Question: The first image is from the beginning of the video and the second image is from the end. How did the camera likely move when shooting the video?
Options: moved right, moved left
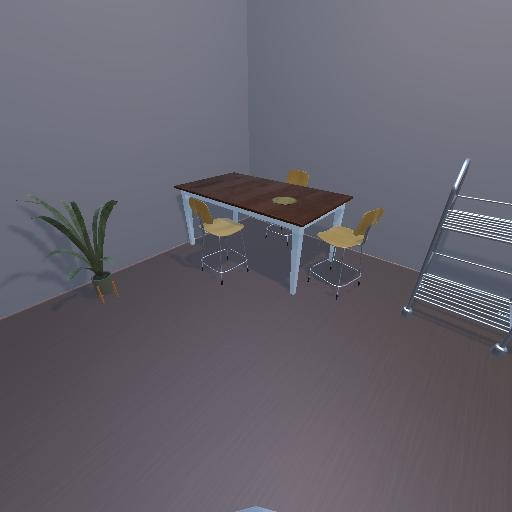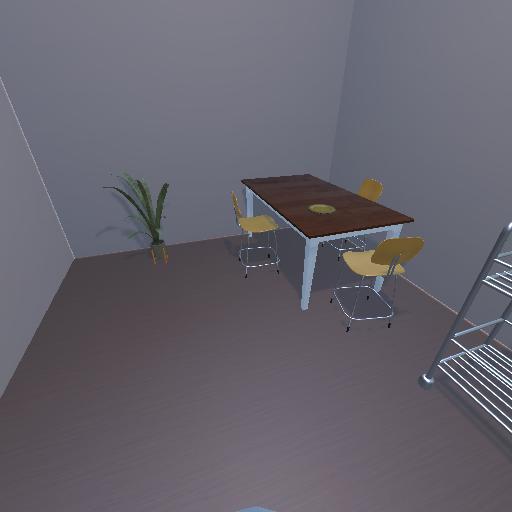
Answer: moved right